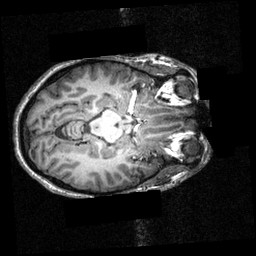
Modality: T1w
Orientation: axial
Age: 22
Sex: female
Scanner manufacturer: siemens
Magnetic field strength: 3.951 T
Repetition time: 1.5 s
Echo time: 0.00335 s